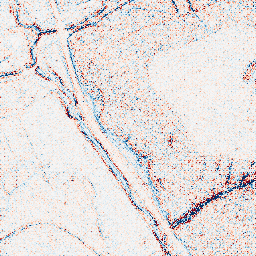
Category: edge_preserving
Decomposition family: anisotropic_diffusion
Decomposition parameters: iterations: 10
kappa: 30
gamma: 0.1
Upsampling method: regularized
Upsampling parameters: scale: 2
lambda_reg: 0.1
Upsampling scale: 2